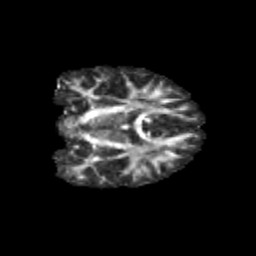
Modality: FA
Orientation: coronal
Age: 11
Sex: male
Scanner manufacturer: siemens
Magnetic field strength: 3 T
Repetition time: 3.8 s
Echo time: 0.07 s